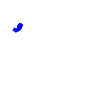
Particle: electron